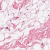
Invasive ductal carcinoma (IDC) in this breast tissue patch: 0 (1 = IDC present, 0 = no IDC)